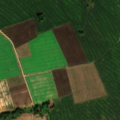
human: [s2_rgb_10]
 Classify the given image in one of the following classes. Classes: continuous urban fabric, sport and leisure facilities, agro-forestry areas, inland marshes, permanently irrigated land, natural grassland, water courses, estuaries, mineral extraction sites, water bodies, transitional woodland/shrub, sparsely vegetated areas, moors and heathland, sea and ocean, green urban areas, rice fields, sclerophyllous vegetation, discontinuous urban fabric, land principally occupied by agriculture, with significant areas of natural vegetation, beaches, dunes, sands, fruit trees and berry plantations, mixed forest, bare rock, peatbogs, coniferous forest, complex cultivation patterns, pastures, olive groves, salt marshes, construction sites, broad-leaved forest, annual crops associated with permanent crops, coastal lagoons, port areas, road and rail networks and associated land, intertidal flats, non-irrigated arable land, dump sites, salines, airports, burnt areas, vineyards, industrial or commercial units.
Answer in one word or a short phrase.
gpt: non-irrigated arable land, complex cultivation patterns, land principally occupied by agriculture, with significant areas of natural vegetation